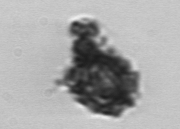
Label: Thalassiosira_TAG_external_detritus